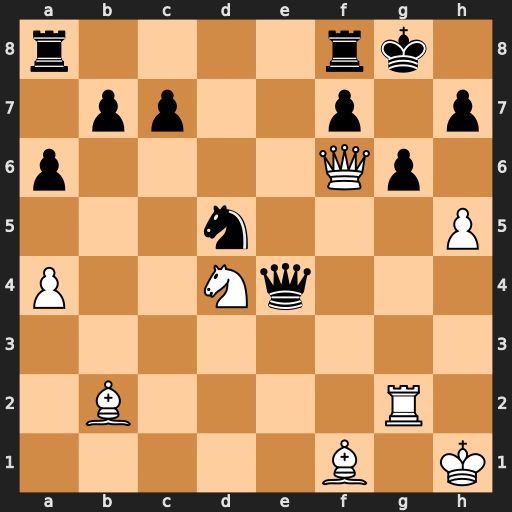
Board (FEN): r4rk1/1pp2p1p/p4Qp1/3n3P/P2Nq3/8/1B4R1/5B1K
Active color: w
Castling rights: -
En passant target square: -
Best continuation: Qg7+ Kxg7 Nf5+ Kg8 Nh6#